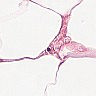
Metastatic tissue present: no